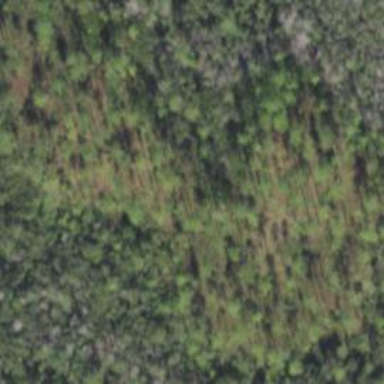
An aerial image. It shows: Needle-leaved woodland.